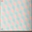
Piece: xx